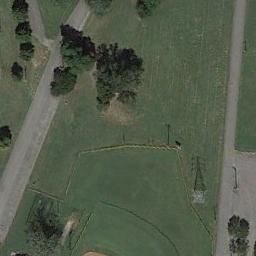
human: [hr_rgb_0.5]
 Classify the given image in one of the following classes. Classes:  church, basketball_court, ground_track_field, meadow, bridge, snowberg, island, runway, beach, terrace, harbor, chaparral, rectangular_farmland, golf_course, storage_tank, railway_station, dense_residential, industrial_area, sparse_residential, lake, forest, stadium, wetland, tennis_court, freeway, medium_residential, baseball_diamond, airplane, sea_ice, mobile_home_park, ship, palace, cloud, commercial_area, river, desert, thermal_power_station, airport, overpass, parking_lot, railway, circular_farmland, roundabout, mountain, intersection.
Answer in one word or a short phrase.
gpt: meadow